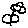
Label: flower